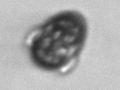
Label: Mesodinium